Field crop: maize
Growth stage: 2
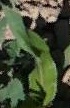
Species: maize